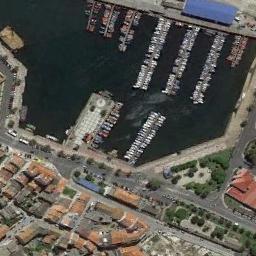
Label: harbor